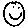
Label: smiley face